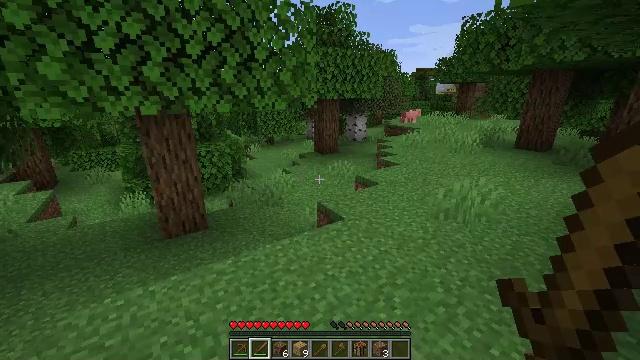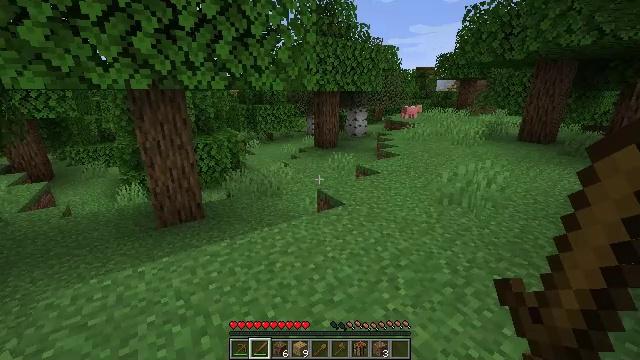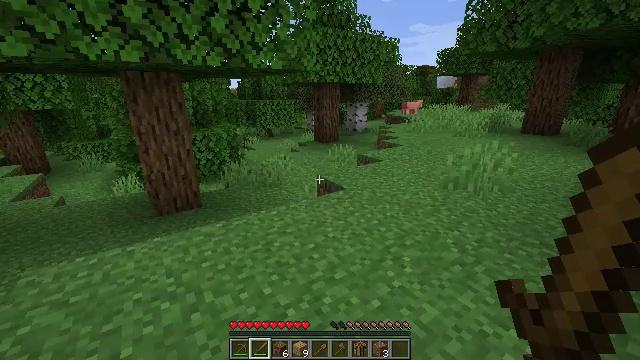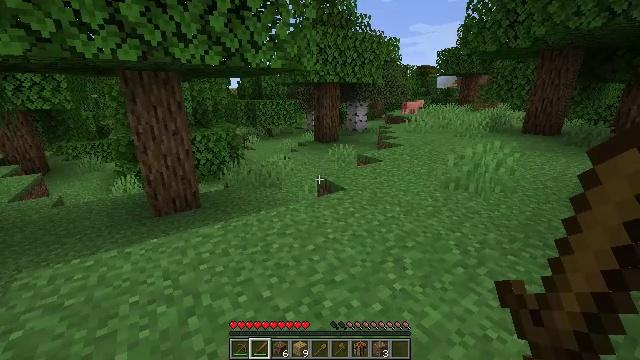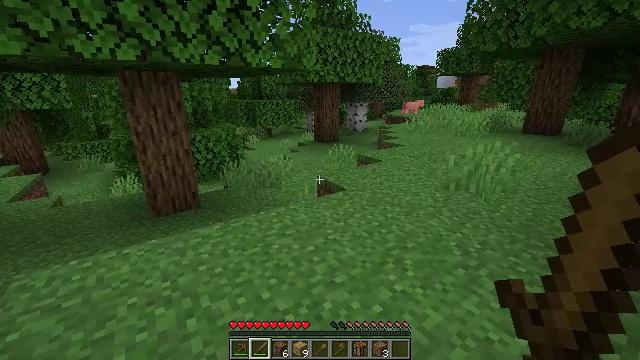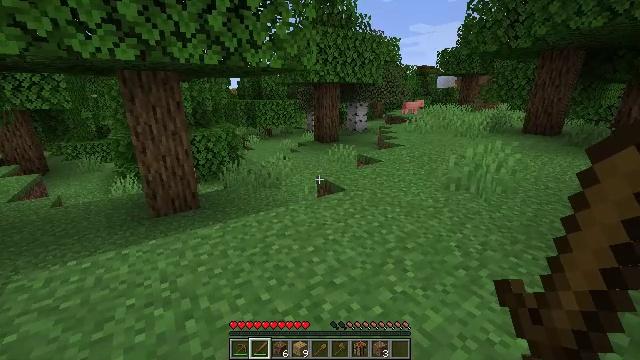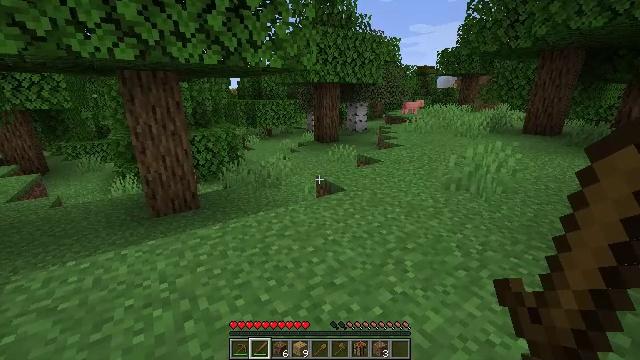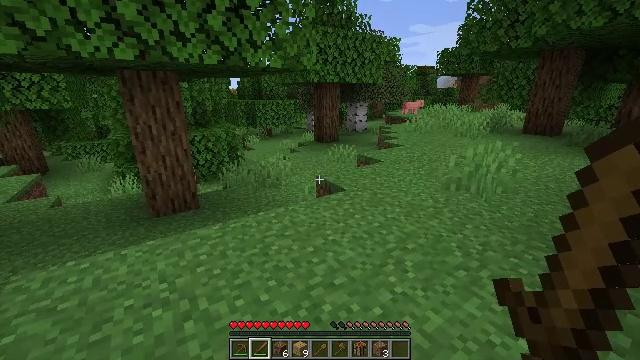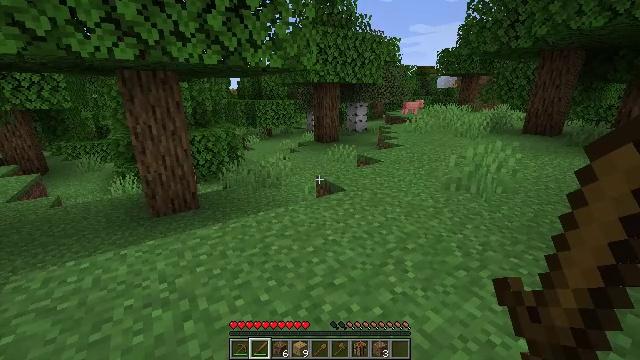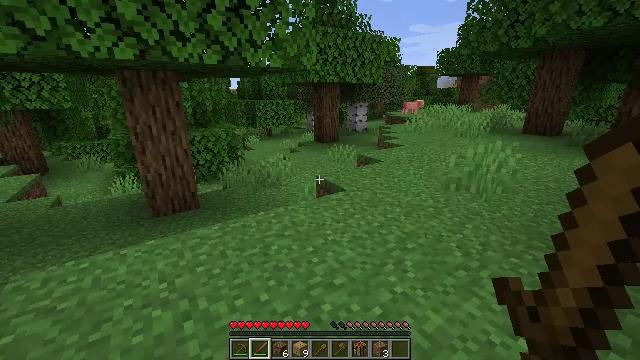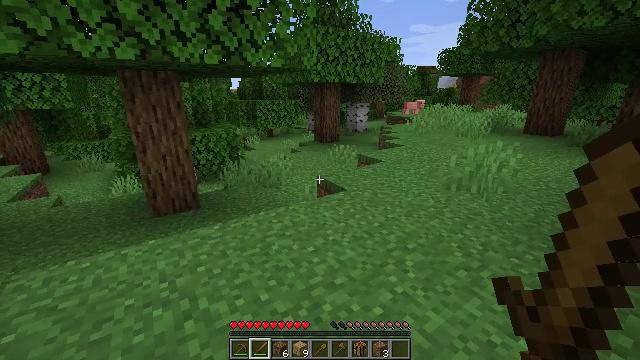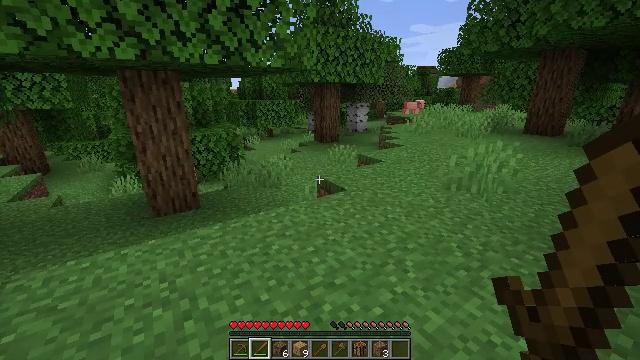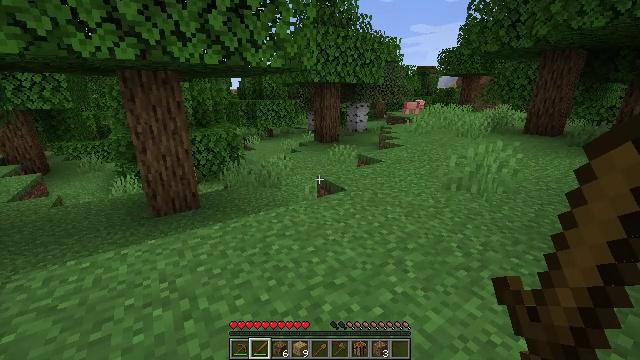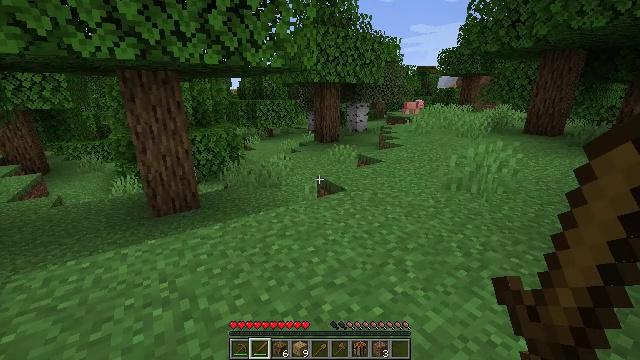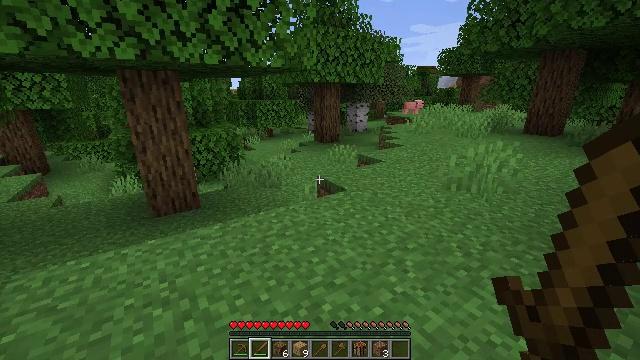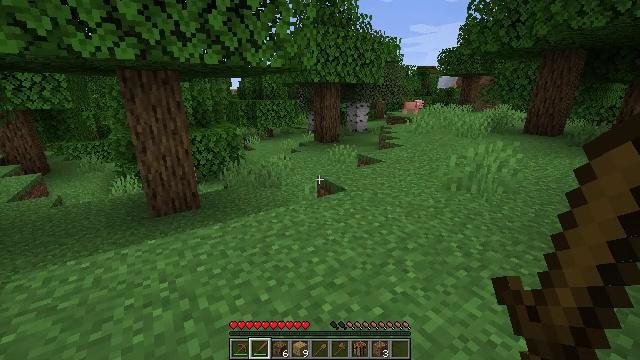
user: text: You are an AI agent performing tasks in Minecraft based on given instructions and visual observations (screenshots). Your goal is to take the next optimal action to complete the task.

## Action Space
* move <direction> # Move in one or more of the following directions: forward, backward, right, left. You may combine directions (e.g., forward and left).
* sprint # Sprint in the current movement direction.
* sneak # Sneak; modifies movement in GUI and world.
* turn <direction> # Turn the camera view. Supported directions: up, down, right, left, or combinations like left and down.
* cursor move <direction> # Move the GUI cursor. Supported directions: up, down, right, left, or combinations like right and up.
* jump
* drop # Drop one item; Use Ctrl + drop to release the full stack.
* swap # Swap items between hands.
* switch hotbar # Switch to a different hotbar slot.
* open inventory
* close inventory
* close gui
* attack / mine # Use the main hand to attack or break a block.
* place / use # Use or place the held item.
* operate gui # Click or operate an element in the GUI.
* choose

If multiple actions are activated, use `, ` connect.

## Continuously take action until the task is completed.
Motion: motion action
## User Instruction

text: Harvest grass block to clear the area.
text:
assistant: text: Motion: no_op
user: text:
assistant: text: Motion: no_op
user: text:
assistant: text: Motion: no_op
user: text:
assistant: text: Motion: no_op
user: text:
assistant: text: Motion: no_op
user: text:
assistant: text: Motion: no_op
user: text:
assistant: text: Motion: no_op
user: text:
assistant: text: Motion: no_op
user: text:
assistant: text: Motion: no_op
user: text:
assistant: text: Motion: sprint
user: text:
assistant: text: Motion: sprint
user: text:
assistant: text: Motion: sprint
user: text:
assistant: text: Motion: sprint
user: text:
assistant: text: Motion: sprint
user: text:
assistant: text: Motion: sprint
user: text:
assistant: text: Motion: sprint
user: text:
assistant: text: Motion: sprint
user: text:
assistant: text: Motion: move forward, sprint
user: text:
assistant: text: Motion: move forward, sprint
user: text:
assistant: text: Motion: move forward, sprint
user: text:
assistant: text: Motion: move forward, sprint
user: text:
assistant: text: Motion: move forward, sprint
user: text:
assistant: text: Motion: move forward, sprint
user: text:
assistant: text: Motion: move forward, sprint
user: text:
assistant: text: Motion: move forward, sprint
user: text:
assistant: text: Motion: move forward, sprint
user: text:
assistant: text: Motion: move forward, sprint, turn right and down
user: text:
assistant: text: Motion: move forward, sprint, turn right and down
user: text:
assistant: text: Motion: move forward, sprint, turn right
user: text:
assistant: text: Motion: move forward, sprint, turn right